Field crop: maize
Growth stage: 1
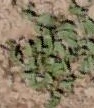
Species: convolvulus